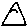
Label: triangle